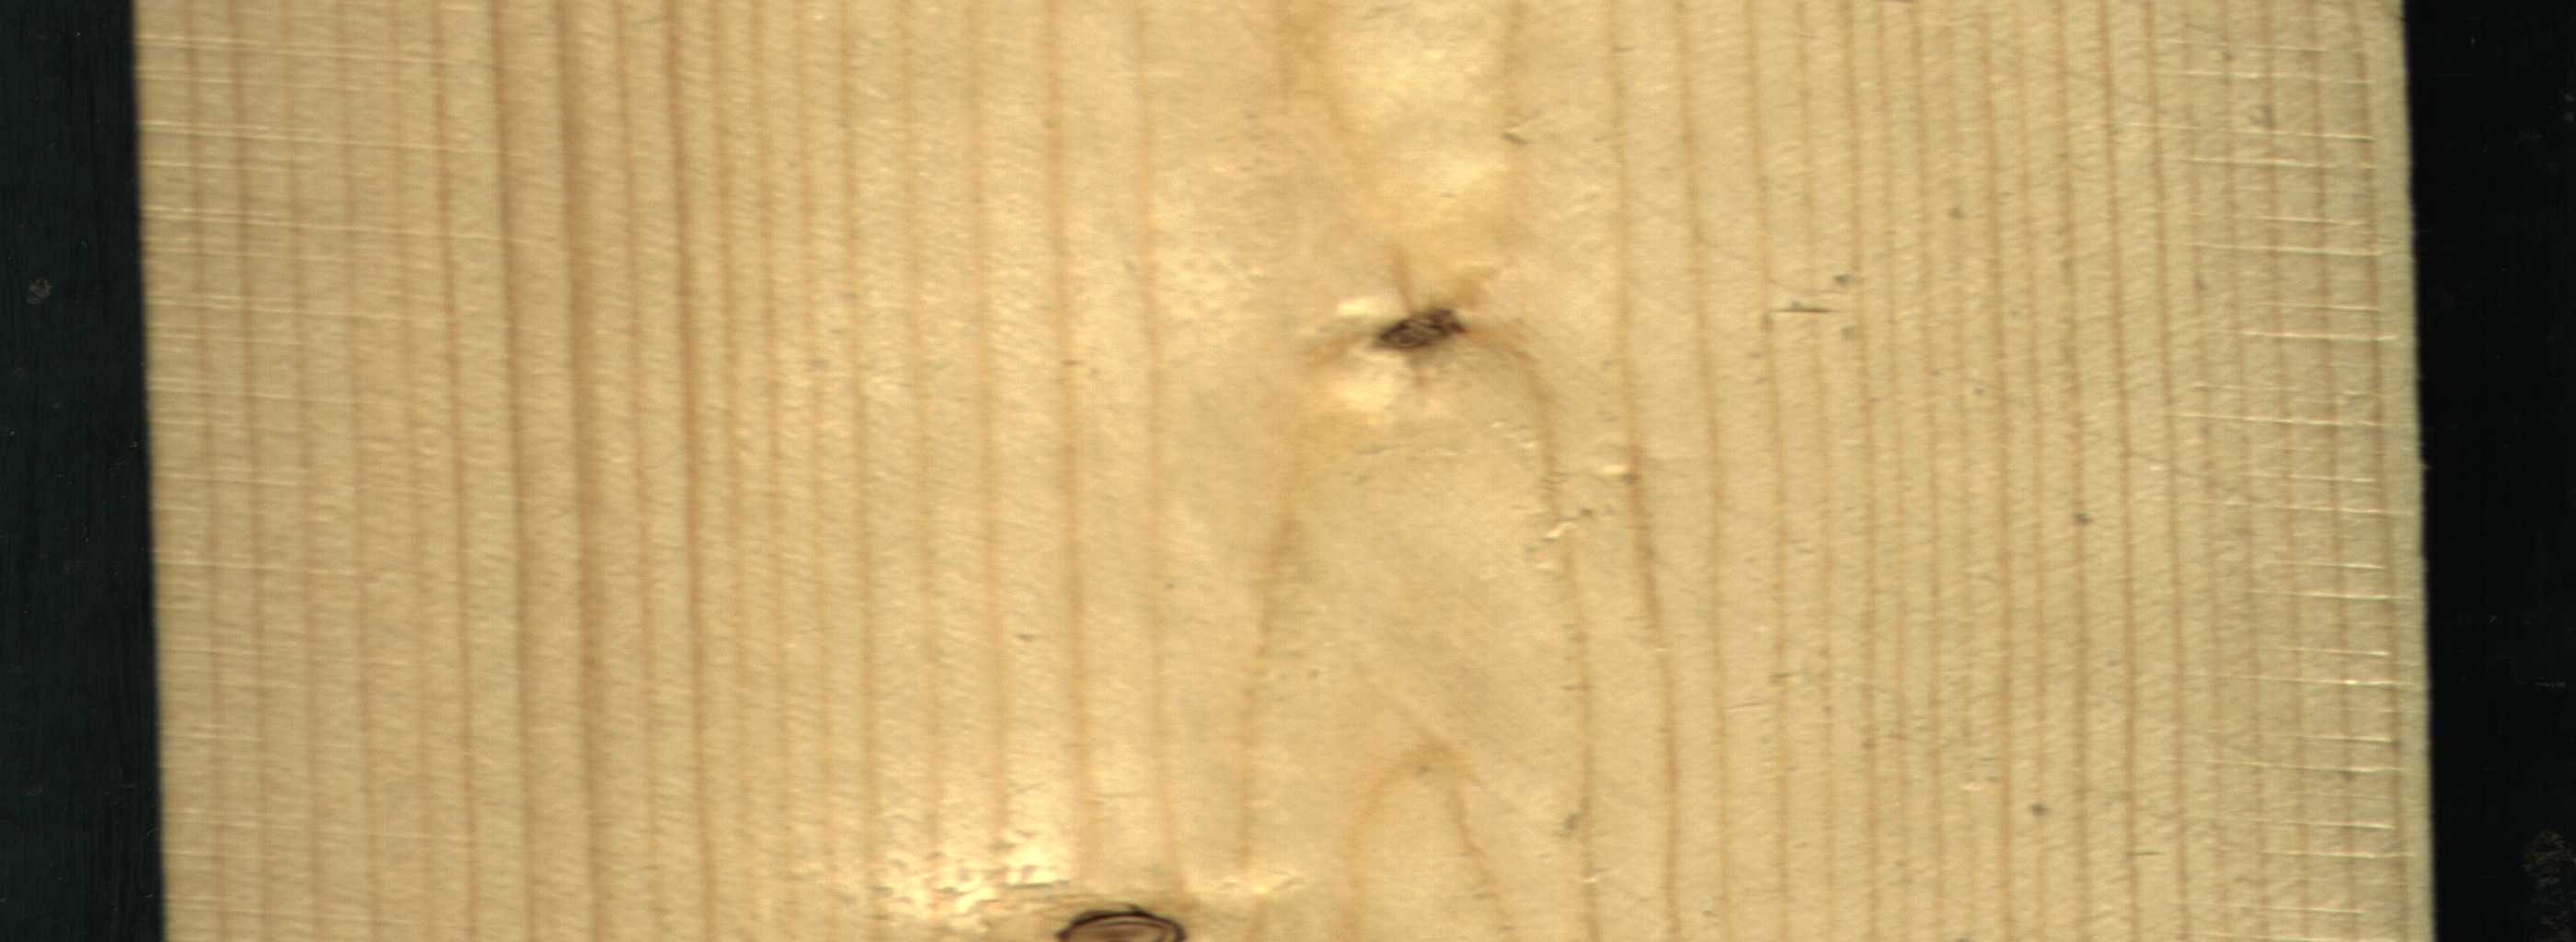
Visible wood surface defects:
Dead_Knot
Dead_Knot